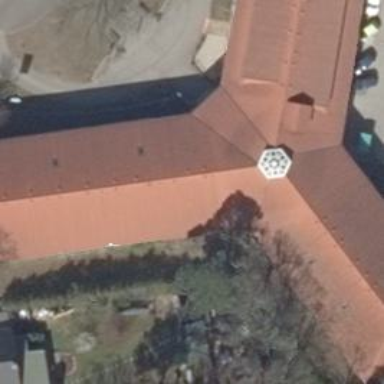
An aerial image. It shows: Building with hipped roof.